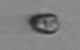
Label: Pyramimonas